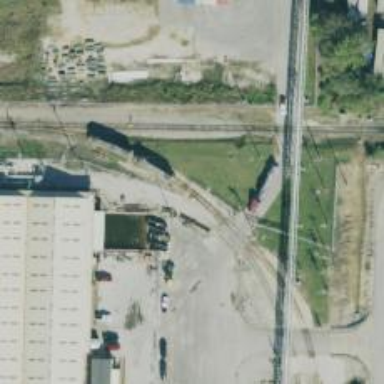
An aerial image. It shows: Rail spur service.